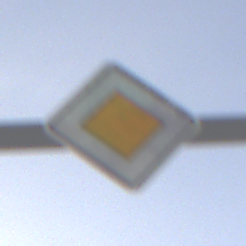
Verkehrszeichen: Vorfahrtsstrasse
Umgebung: Outdoor, Urban
Tageszeit: SunriseSunset
Wetter: PartlyCloudy
Licht: Natural
Jahreszeit: Autumn
Kontrast: HighContrast